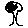
Label: tree